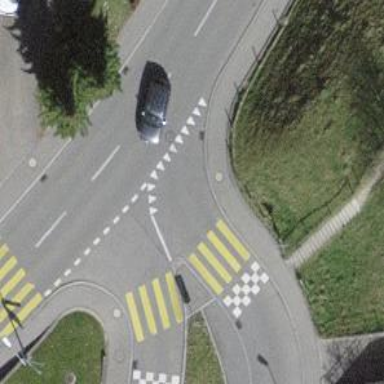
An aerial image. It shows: Uncontrolled zebra crossing on the road.